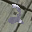
Label: 2